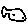
Label: fish